Question: Alright, I searched each and every option upon SQL related to sorting a date column. Most of them say that it's not correctly sort because the column is of type 'nvarchar'. This is not my case.
My table and query:
.
Injection aside, as you can see in the image, I want the column that I selected in the image to be in correct order - the 7th column (I am sorry for the native column name); however, it is not. To be more precise, that 1660 row is not sorted correctly, while all other rows stay in the line.
I tried ascending order, and as you may guess it, it's that 1660 row that stays in the last regardless of other row's value.
I also tried sorting by other columns with similar type - 6th, 8th and 9th, and they're working fine.
The 1660 row doesn't have any special column, nor its date is any special. It just between lots of other rows, between June and July.
These time columns are inserted using vb.net through a DatetimePicker value.
So can someone shed me some light into this case, as to why, how, or what is the cause of this disorder... It's driving me nuts.
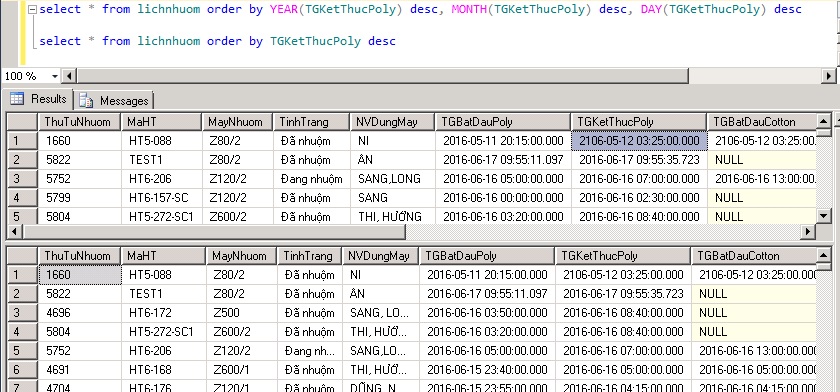
Answer: Your 1660 row has a date in the year 2106, not the year 2016. This is obvious from looking at the image. It is not a formatting error or a sorting error; it is a typo in your actual data.